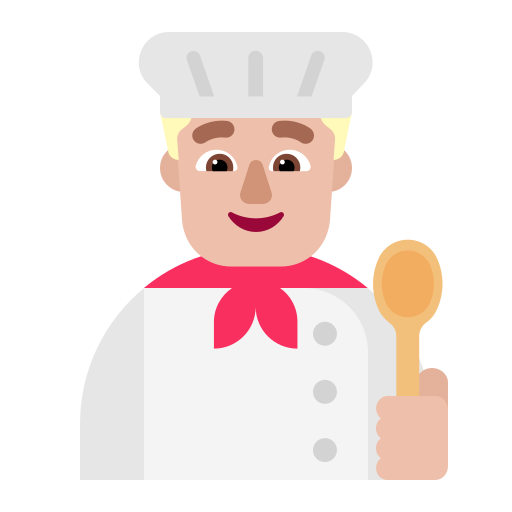
man cook flat  light